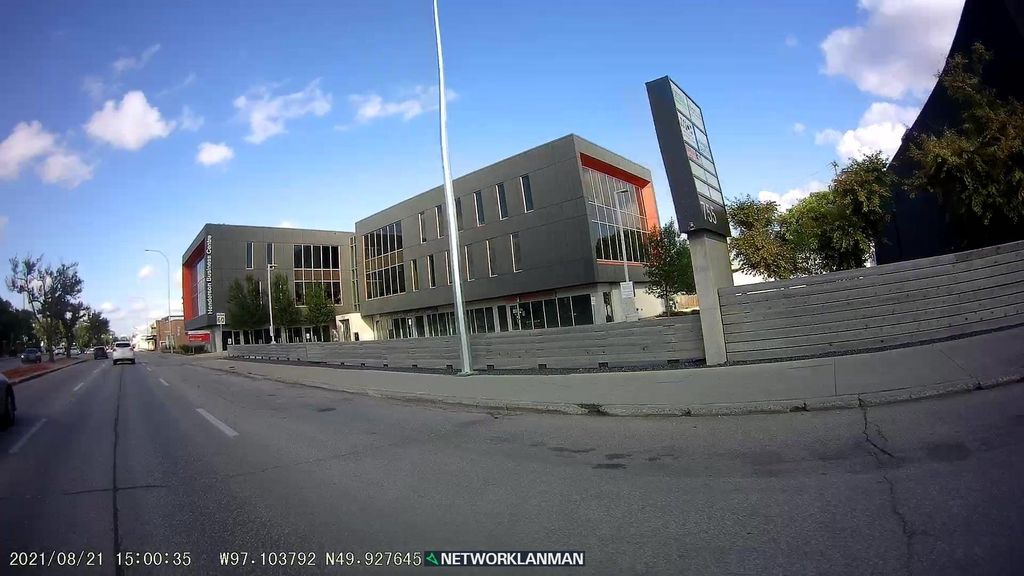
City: winnipeg